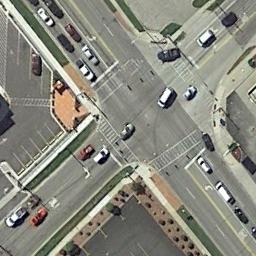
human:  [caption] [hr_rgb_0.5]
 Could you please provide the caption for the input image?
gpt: There are some big trees above the intersection .

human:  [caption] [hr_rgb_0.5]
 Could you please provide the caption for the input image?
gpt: There are many cars at the intersection .

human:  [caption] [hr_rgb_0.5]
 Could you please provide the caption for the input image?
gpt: An intersection with normal traffic is between some clearings .

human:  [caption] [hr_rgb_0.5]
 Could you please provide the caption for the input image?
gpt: There are many moving and waiting vehicles on the road at the intersection, And many cars are parked in the open space beside the intersection .

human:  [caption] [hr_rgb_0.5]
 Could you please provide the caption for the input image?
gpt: There are some cars at the intersection .